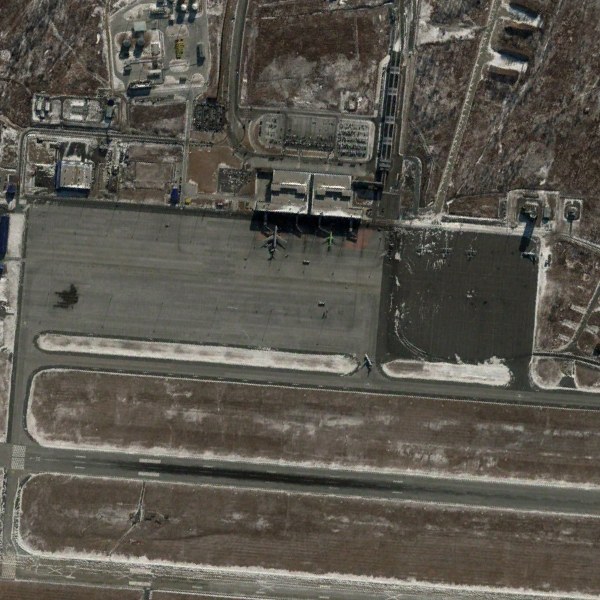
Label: Airport